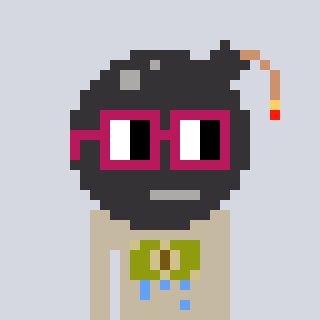
a pixel art character with square dark red glasses, a bomb-shaped head and a bege-colored body on a cool background